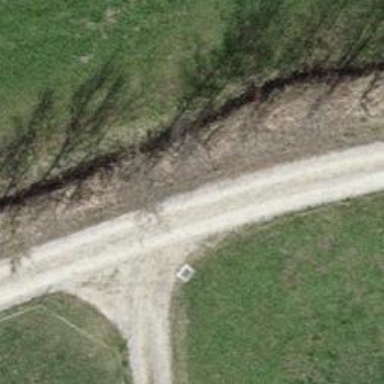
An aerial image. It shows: Gravel track with track type of grade3.